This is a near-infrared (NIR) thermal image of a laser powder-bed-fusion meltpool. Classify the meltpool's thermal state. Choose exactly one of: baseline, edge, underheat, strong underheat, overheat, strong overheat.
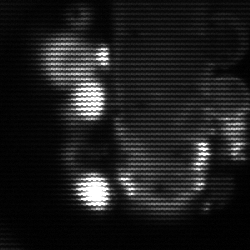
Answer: strong underheat